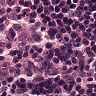
Metastatic tissue present: no